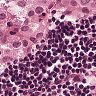
Metastatic tissue present: yes